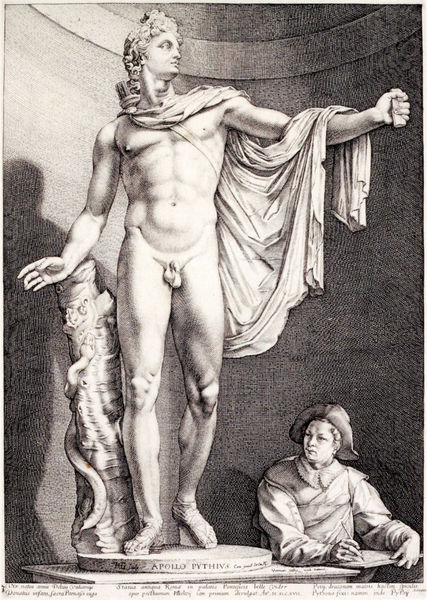
Titel: Apollo, Belvedere
Künstler: Hendrik Goltzius
Standort: Münster
Institution: LWL-Landesmuseum für Kunst und Kulturgeschichte
Schlagwörter: akt, baum, fuß, gott, hand, haut, kopf, körper, mann, nackt, schatten, umhang, weiß, brust, geste, hut, hüte, kopfbedeckungen, licht, marmor, nase, paris, schwarz, skizze, zeichnung, blick, tuch, mütze, mützen, wand, arm, arme, augen, band, blicke, falten, kragen, mensch, sehen, sockel, stehen, stein, hände, porträt, schauen, signatur, ast, baumstamm, birke, stamm, gehen, figur, gewand, haare, mantel, pose, stoff, locken, renaissance, schultern, rund, stock, skulptur, statue, beine, kopfbedeckung, bein, schrift, modell, bogen, schuhe, studie, grafik, graphik, füsse, kuppel, muskeln, maler, mimik, sandalen, faltenwurf, kontrapost, plastik, plinthe, adam, penis, nische, antike, buch, kohle, ideal, schönheit, druck, druckgrafik, radierung, stich, künstler, illustration, schwarzweiß, faust, schlange, stand, bleistift, stift, rom, jüngling, selbstportrait, zeichnen, schreiben, toga, griechisch, griechenland, vatikan, niederländer, konche, museum, apoll, schreiber, schüler, winden, studium, block, standbein, david, kupferstich, brustkorb, köcher, zeichner, baumstumpf, pfeile, apollo, römisch, klassisch, holländer, plinte, belvedere, adonis, hoden, zeichnend, ponderation, sixpack, schlage, schalnge, kopist, fast, nachahmung, ausbildung, nachzeichnung, apollo von belvedere, stehehn, birkenstamm, m stamm, pythia, apoll von bellvedere, sschlange